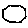
Label: hexagon